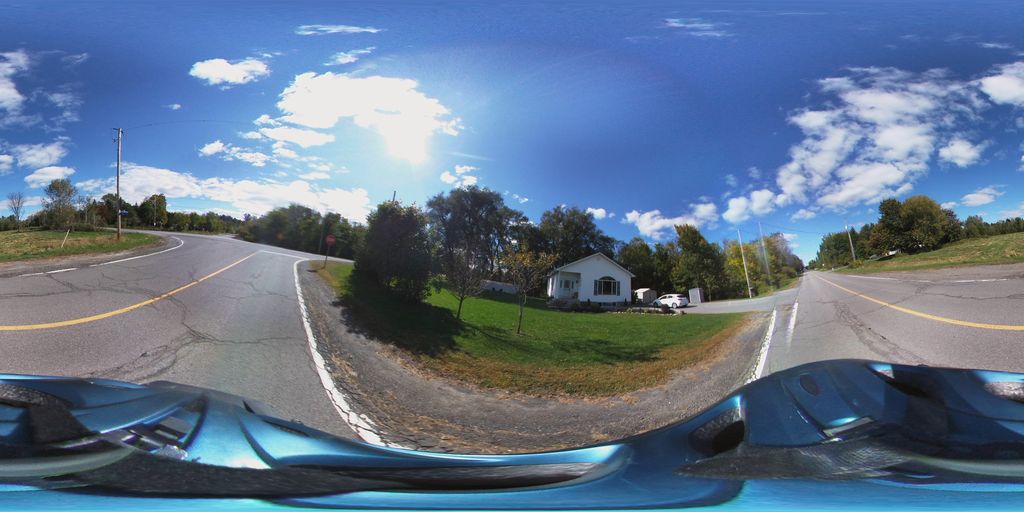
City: ottawa-gatineau